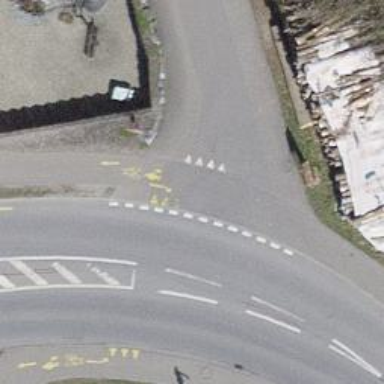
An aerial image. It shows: Road with "give way" sign.